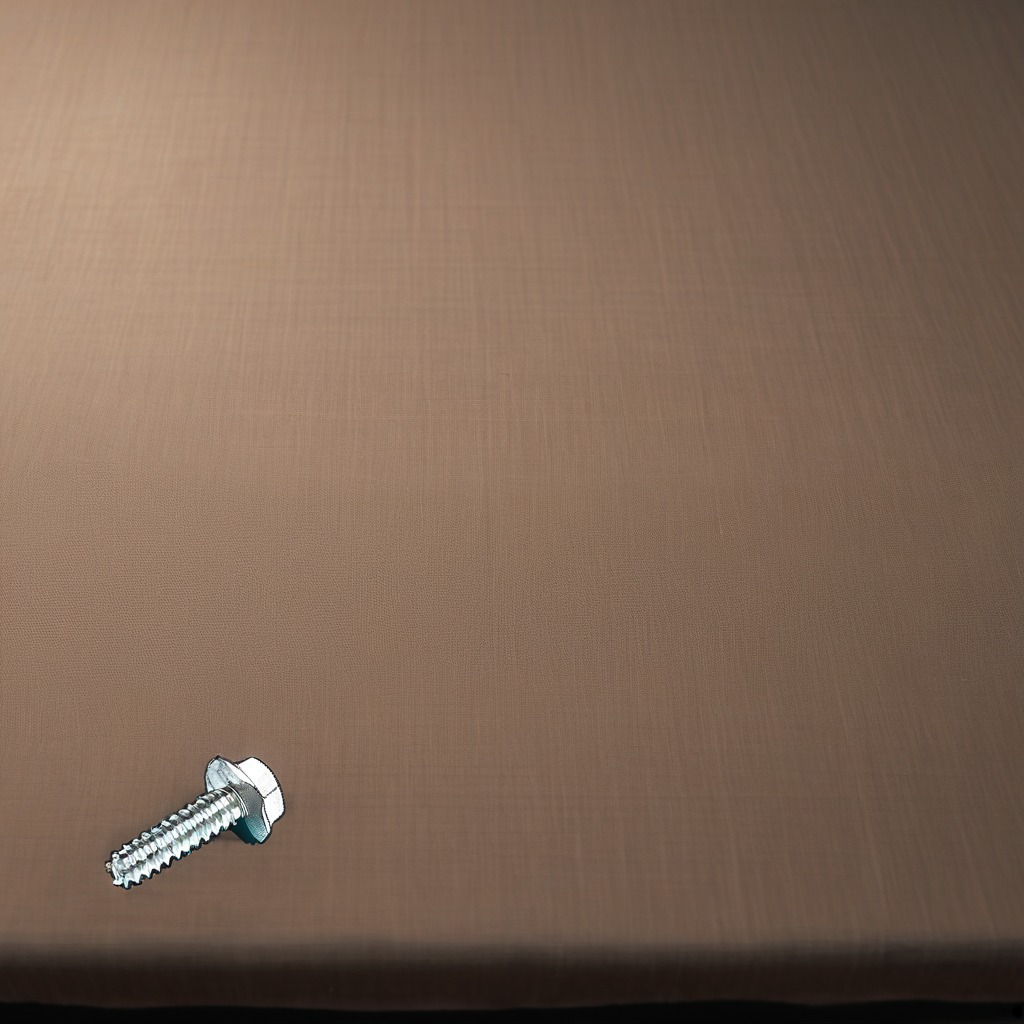
A metal screw lying on the wooden table.